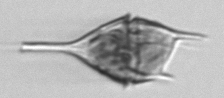
Label: Tripos_lineatus